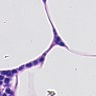
Metastatic tissue present: no